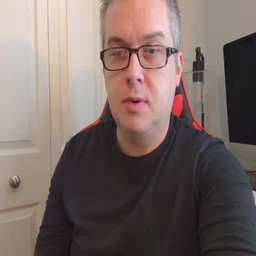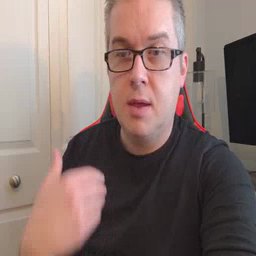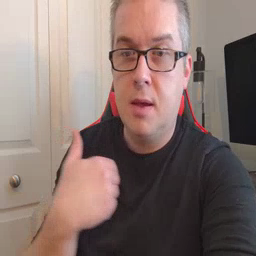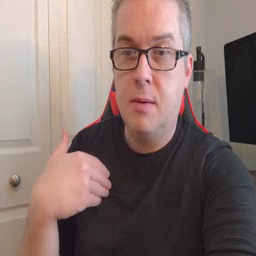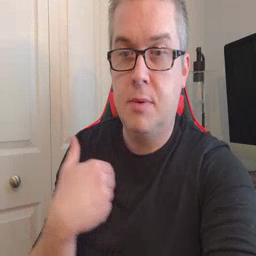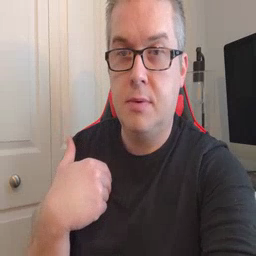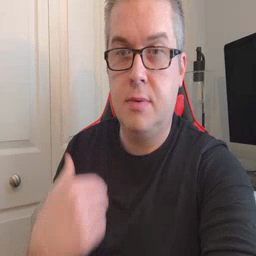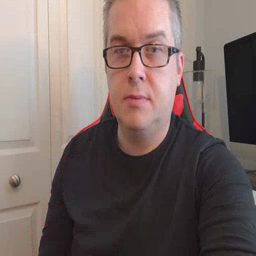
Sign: animal